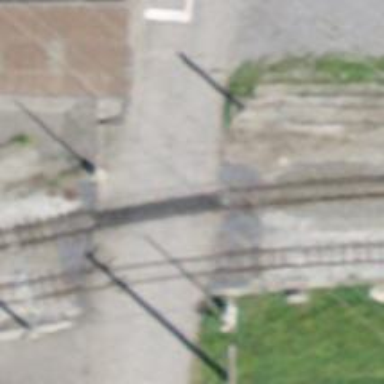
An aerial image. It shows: Full barrier level crossing on railway.